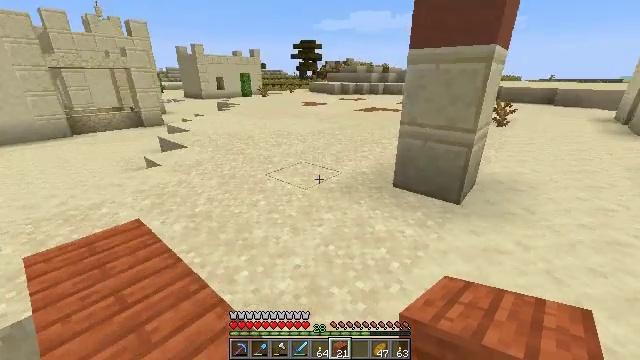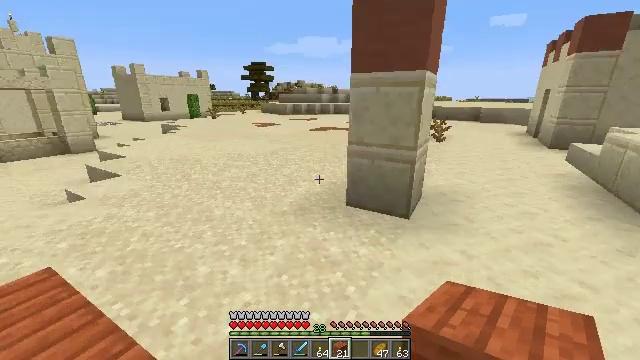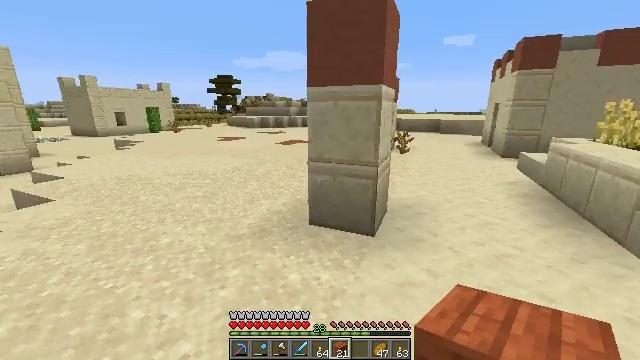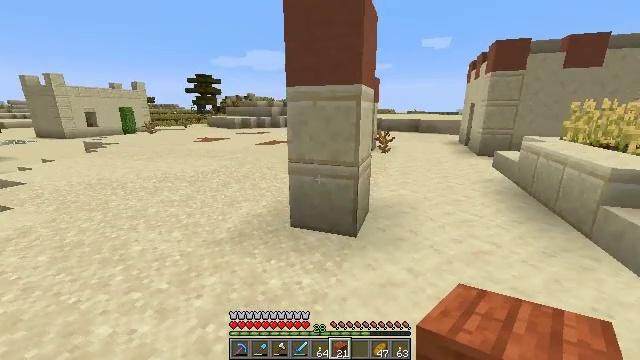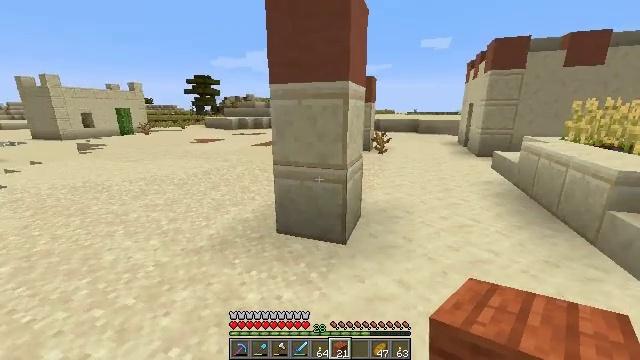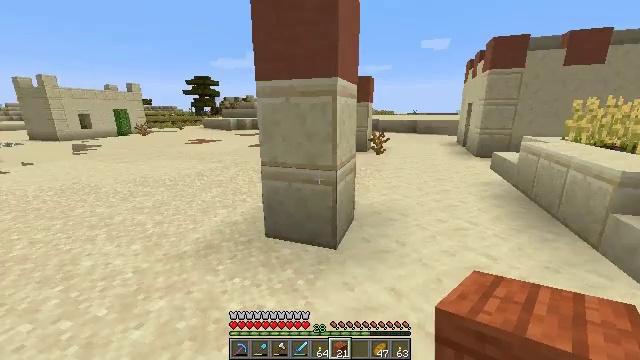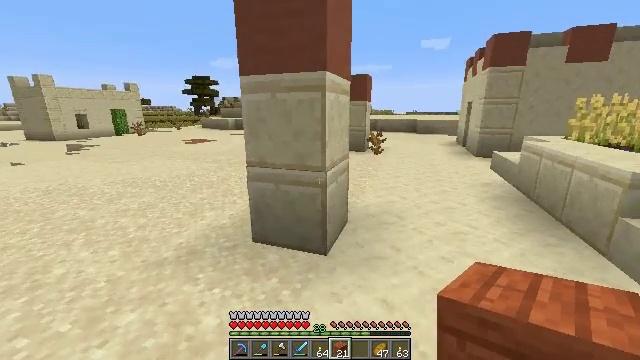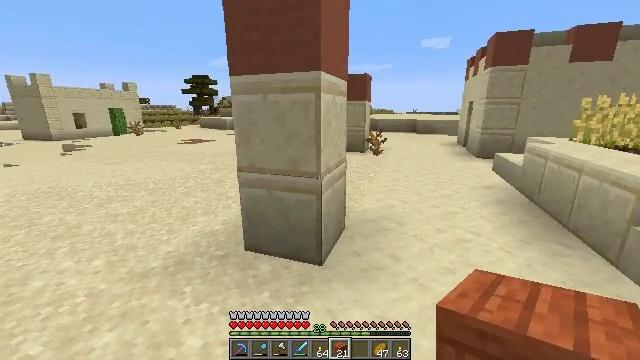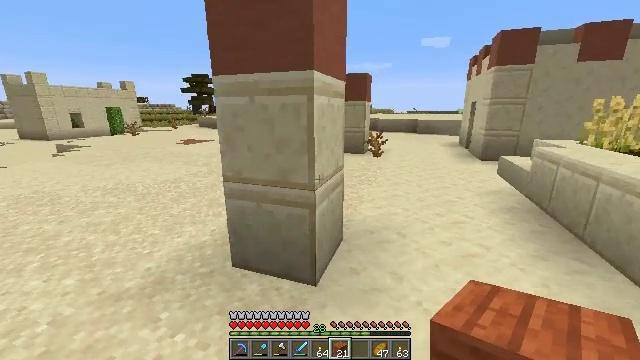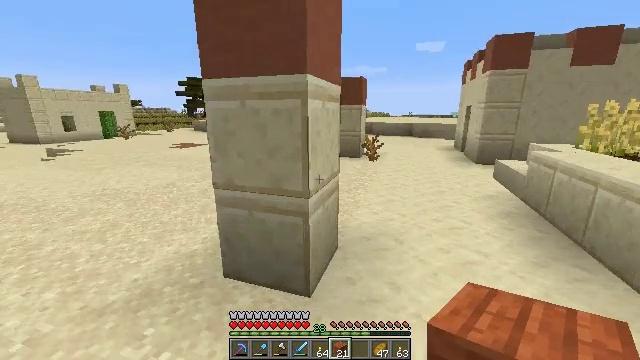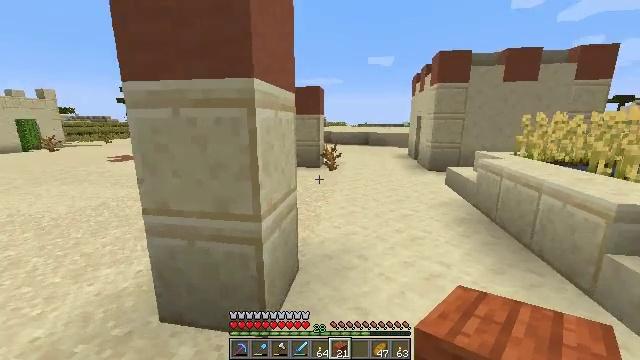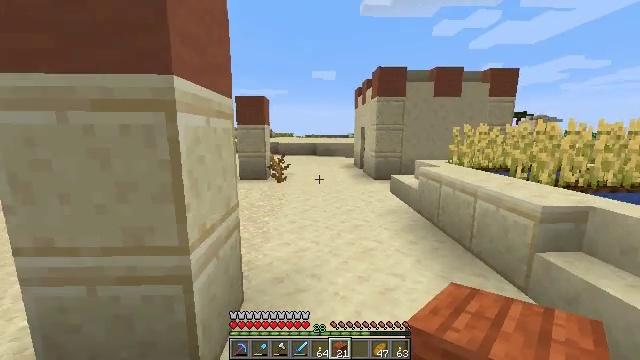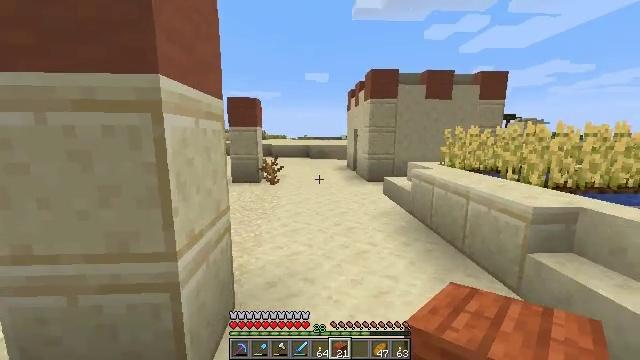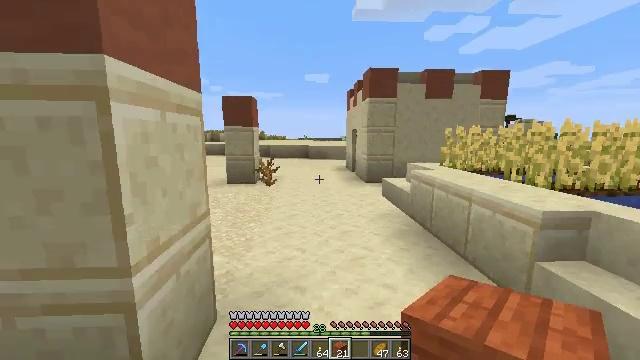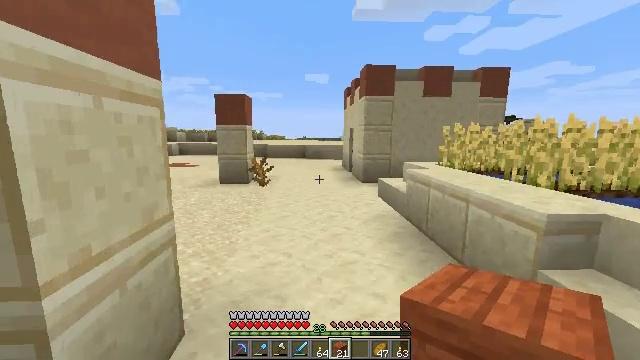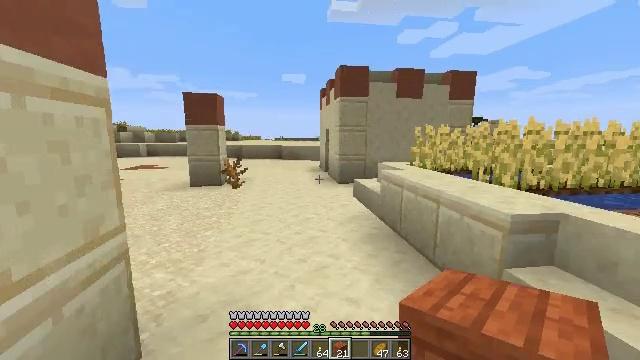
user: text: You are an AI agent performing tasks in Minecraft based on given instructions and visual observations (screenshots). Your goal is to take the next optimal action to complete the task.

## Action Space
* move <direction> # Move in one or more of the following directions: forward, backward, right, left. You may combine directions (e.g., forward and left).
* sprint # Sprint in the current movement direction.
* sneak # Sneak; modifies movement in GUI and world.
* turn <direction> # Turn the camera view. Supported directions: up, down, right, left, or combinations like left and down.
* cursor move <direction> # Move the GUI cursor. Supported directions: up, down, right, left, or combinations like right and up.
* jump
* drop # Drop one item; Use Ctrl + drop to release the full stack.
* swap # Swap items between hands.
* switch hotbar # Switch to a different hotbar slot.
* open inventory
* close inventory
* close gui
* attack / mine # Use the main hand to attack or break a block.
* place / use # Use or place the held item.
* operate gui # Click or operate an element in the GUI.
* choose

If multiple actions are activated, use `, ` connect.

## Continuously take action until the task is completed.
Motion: motion action
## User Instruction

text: Drop a composter.
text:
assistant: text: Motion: move forward and move right, turn right and up
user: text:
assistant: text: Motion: move forward and move right, turn right and up
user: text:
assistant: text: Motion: move forward and move right, turn right
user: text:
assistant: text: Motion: move forward and move right
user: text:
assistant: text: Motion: move forward and move right
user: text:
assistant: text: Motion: move forward
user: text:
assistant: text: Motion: move forward
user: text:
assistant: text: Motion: move forward
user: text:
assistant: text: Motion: move forward
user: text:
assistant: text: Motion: move forward, turn right and up
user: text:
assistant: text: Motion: move forward, turn right and up
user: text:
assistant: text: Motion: move forward and move right, turn right
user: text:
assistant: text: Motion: move forward and move right
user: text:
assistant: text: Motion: move forward and move right
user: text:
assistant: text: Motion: move forward and move right, turn right
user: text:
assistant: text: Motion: move forward and move right, turn right
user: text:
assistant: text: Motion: move forward and move right, turn right
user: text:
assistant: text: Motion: move forward, turn right
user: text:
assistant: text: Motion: move forward, turn right
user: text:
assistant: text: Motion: move forward, turn right
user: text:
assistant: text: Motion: move forward
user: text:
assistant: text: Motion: move forward and move left
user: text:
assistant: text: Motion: move forward and move left
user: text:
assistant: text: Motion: move forward and move left
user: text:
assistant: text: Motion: move left
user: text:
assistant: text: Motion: no_op
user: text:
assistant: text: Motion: no_op
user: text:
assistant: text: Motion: turn left
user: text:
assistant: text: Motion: move left, turn left
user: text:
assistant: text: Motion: move left, turn left